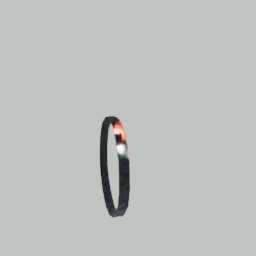
Label: mechanical